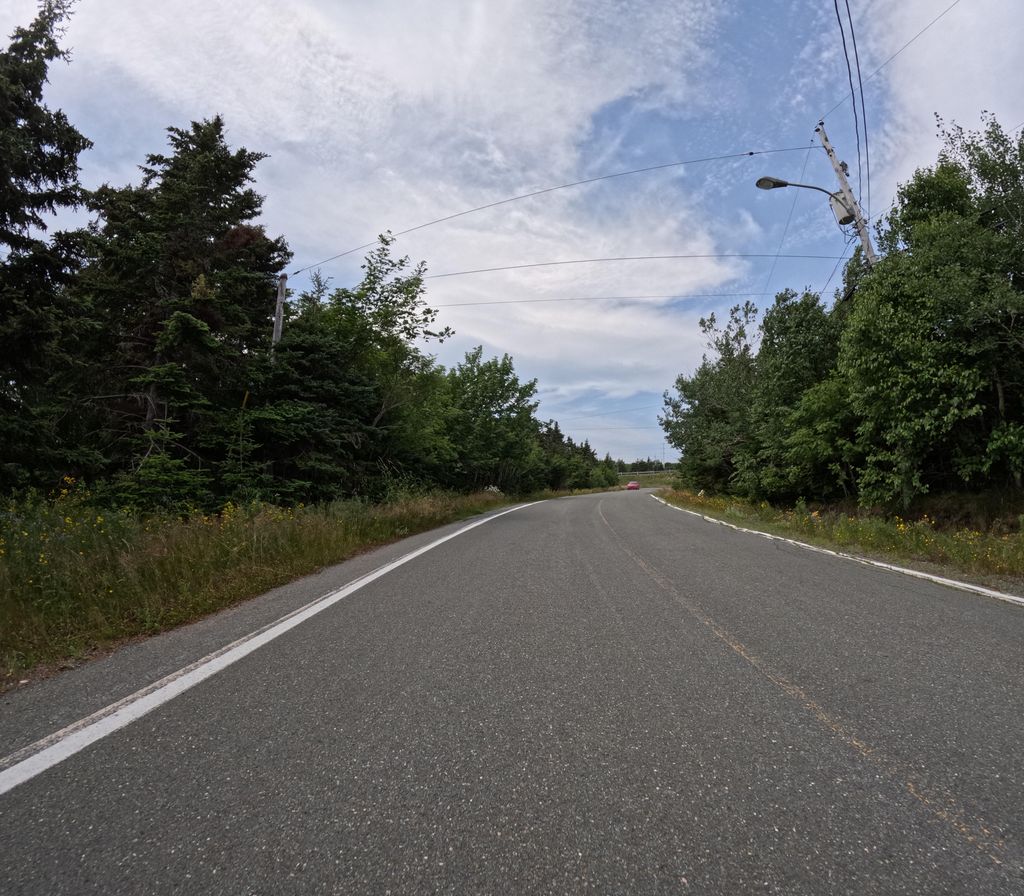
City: st_johns